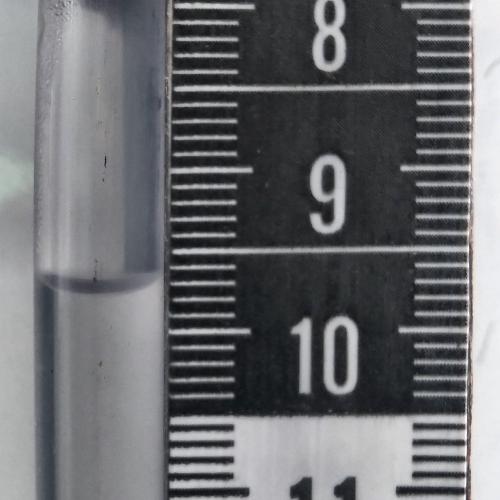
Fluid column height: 9.7 cm